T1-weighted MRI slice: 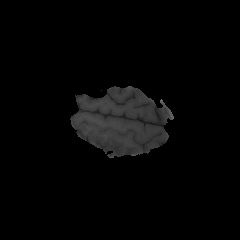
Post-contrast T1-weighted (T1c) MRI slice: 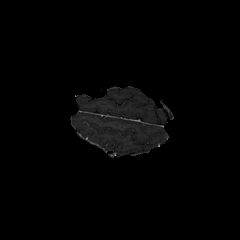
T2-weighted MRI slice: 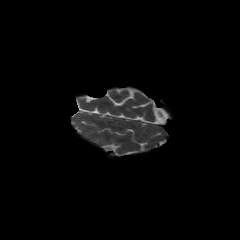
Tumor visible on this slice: yes